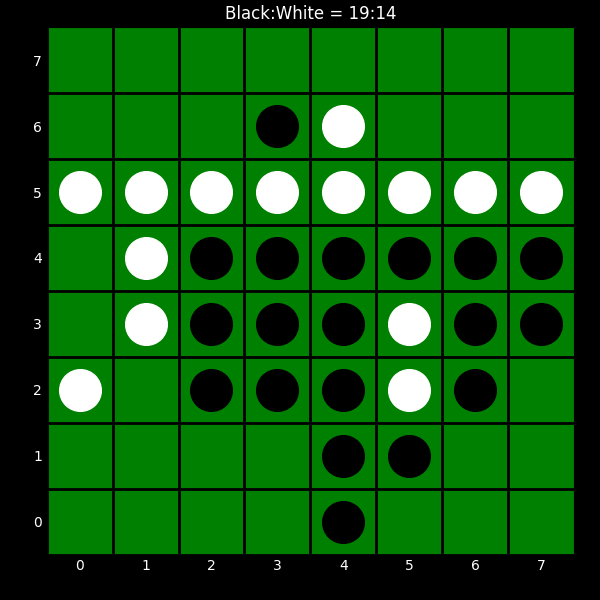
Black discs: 19
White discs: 14